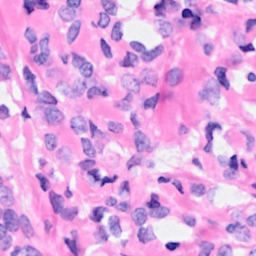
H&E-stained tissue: Breast